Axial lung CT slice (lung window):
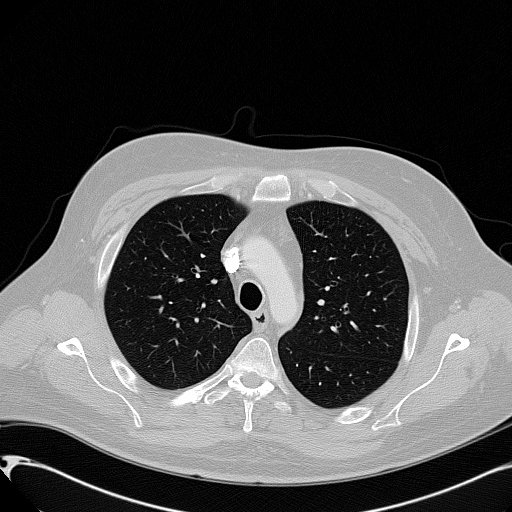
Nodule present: no